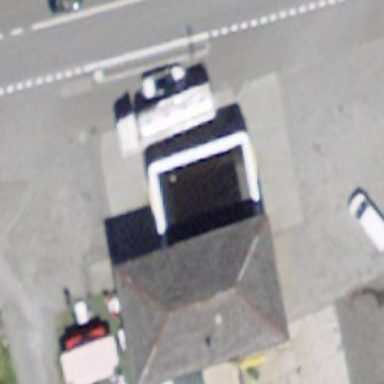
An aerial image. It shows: Fuel station building.